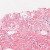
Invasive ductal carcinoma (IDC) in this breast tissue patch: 1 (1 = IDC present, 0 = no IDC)